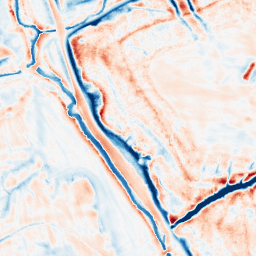
Category: edge_preserving
Decomposition family: bilateral
Decomposition parameters: d: 21
sigma_color: 150
sigma_space: 100
Upsampling method: cubic_catmull_rom
Upsampling parameters: scale: 2
Upsampling scale: 2